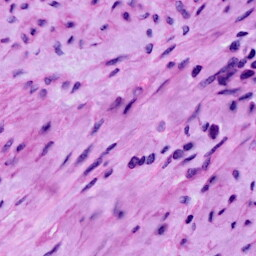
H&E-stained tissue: Cervix